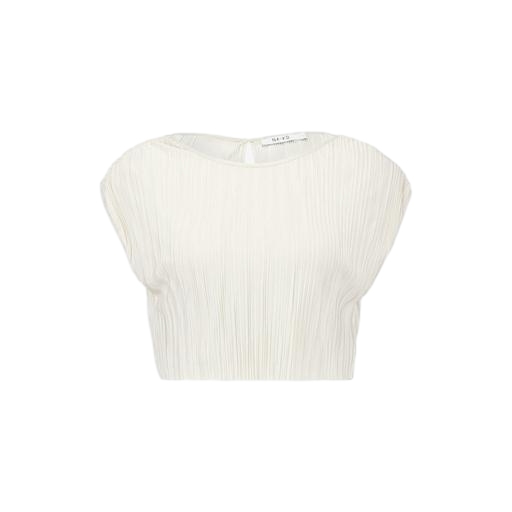
white alice olivia ravenna lace top, chloé micro pleat top ruffled shoulder detail, chloé top, white background